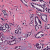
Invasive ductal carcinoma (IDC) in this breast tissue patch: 1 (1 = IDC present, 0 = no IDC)